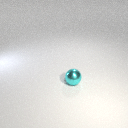
small cyan metal sphere